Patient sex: M
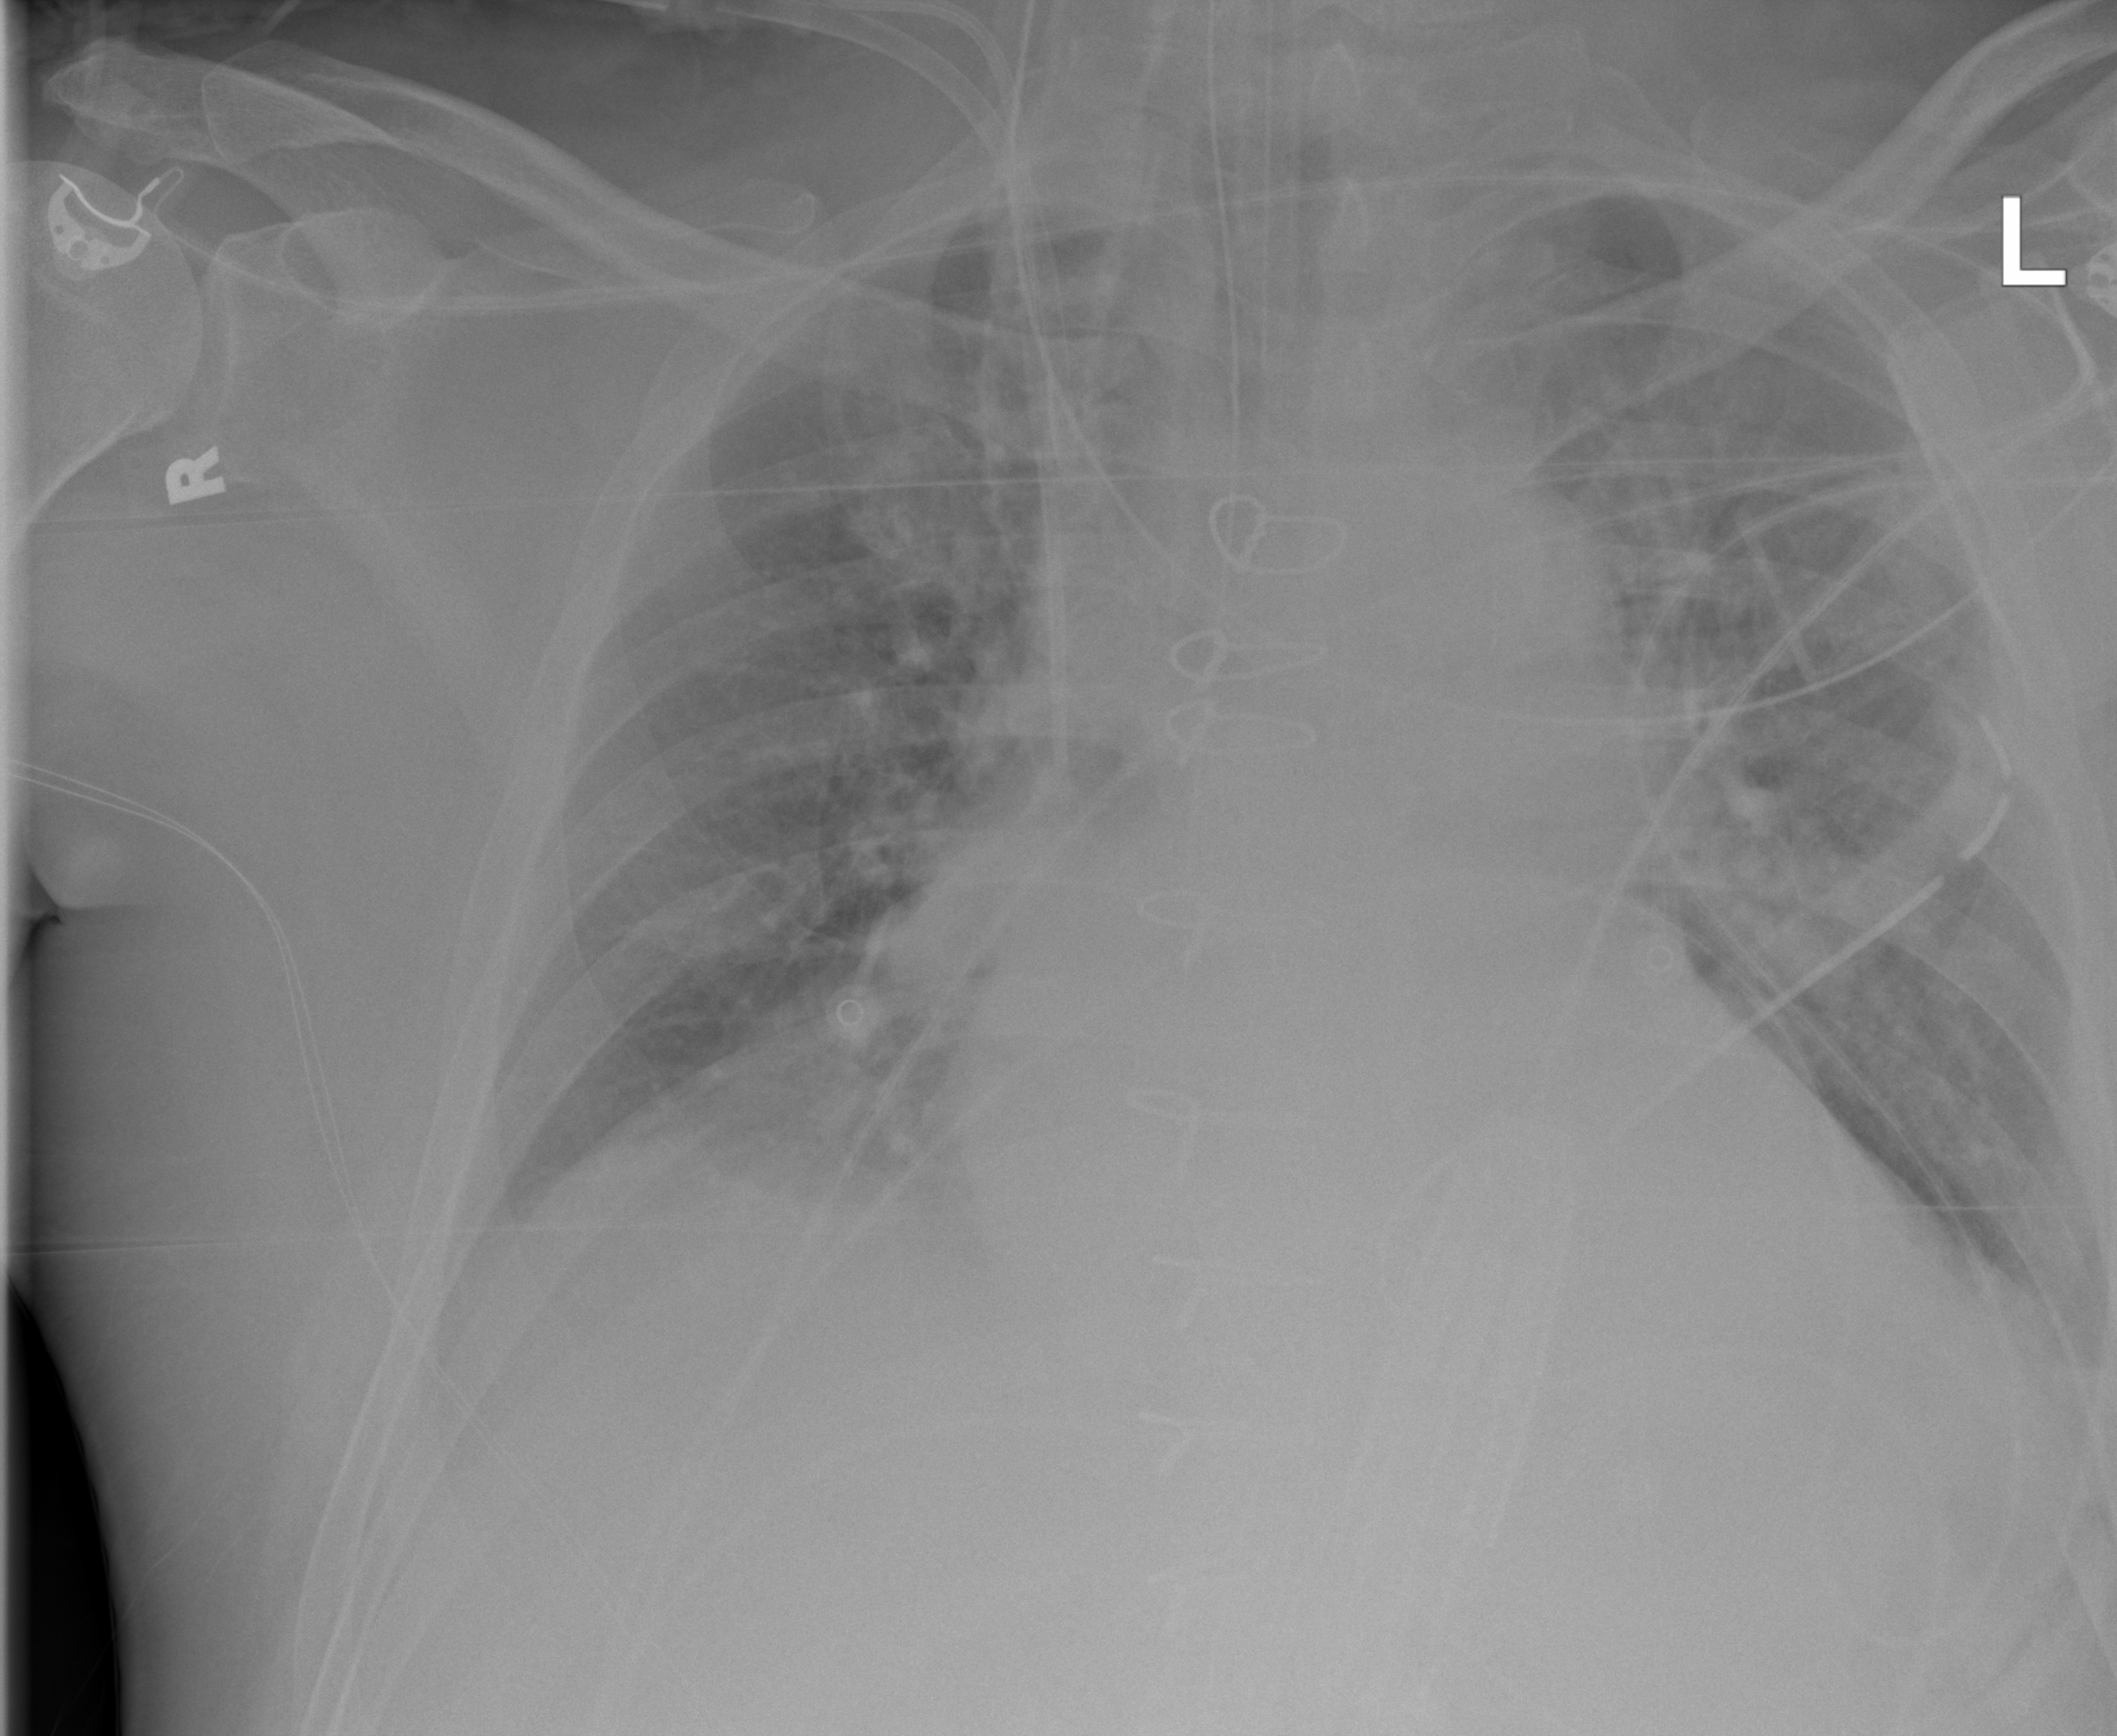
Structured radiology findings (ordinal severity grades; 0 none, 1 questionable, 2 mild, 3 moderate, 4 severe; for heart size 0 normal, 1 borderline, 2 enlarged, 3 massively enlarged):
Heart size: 2
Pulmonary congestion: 2
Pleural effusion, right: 2
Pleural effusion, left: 2
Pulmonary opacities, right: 0
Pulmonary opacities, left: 0
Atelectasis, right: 2
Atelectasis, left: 2